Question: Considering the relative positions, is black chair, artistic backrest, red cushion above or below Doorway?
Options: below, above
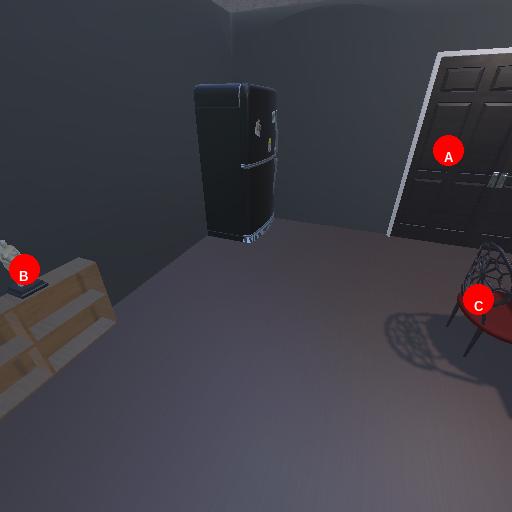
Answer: below